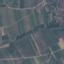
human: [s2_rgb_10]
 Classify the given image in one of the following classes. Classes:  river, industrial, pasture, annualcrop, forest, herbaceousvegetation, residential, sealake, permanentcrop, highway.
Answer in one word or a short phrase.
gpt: PermanentCrop